Question: I'm trying to implement a <URL> using c#, the 'generator polynomial' is given as

I found a standard solution for 16-crc : <URL> ]
'''
public class Crc16
{
const ushort polynomial = 0xA001;
ushort[] table = new ushort[256];
public ushort ComputeChecksum ( byte[] bytes )
{
ushort crc = 0;
for ( int i = 0; i < bytes.Length; ++i )
{
byte index = ( byte ) ( crc ^ bytes[i] );
crc = ( ushort ) ( ( crc >> 8 ) ^ table[index] );
}
return crc;
}
public byte[] ComputeChecksumBytes ( byte[] bytes )
{
ushort crc = ComputeChecksum ( bytes );
return BitConverter.GetBytes ( crc );
}
public Crc16 ()
{
ushort value;
ushort temp;
for ( ushort i = 0; i < table.Length; ++i )
{
value = 0;
temp = i;
for ( byte j = 0; j < 8; ++j )
{
if ( ( ( value ^ temp ) & 0x0001 ) != 0 )
{
value = ( ushort ) ( ( value >> 1 ) ^ polynomial );
}
else
{
value >>= 1;
}
temp >>= 1;
}
table[i] = value;
}
}
}
'''
Now, If I convert my polynomial I get '1 <PHONE> <PHONE>' => '(3D65)h' & my question is what do I need to change to work the above solution for the given polynomial.
'Edit': I also need to consider two things,
1) The initial value will be 0 &
2) The final CRC has to be complemented.
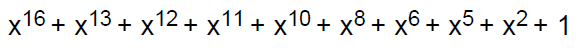
Answer: Finally, I ended up using the following solution & thought it's worth sharing & it may be useful for someone.
'''
private static int GetCrc ( string BitString )
{
bool[] Res = new bool[17];
bool[] CRC = new bool[16];
int i;
bool DoInvert = false;
string crcBits = string.Empty;
for ( i = 0; i < 16; ++i ) // Init before calculation
CRC[i] = false;
for ( i = 0; i < BitString.Length; ++i )
{
DoInvert = ('1' == BitString[i]) ^ CRC[15]; // XOR required?
CRC[15] = CRC[14];
CRC[14] = CRC[13];
CRC[13] = CRC[12] ^ DoInvert;
CRC[12] = CRC[11] ^ DoInvert;
CRC[11] = CRC[10] ^ DoInvert;
CRC[10] = CRC[9] ^ DoInvert;
CRC[9] = CRC[8];
CRC[8] = CRC[7] ^ DoInvert;
CRC[7] = CRC[6];
CRC[6] = CRC[5] ^ DoInvert;
CRC[5] = CRC[4] ^ DoInvert;
CRC[4] = CRC[3];
CRC[3] = CRC[2];
CRC[2] = CRC[1] ^ DoInvert;
CRC[1] = CRC[0];
CRC[0] = DoInvert;
}
for ( i = 0; i < 16; ++i )
Res[15 - i] = CRC[i] ? true : false;
Res[16] = false;
// The final result must be Complemented
for ( i = 0; i < 16; i++ )
{
if ( Res[i] )
crcBits += "0";
else
crcBits += "1";
}
return Convert.ToInt32 ( crcBits, 2 );
}
'''
The above C# solution is converted from 'C based auto generated code' from <URL>.